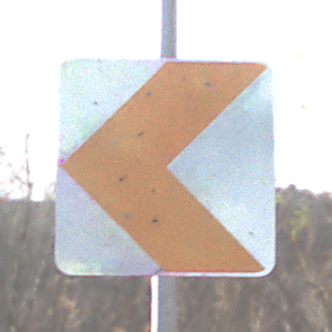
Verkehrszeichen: RichtungstafelnInKurvenKleinRechts
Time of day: MorningAfternoon
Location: Outdoor (Nature)
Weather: PartlyCloudy
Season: NotSpecified
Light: Natural